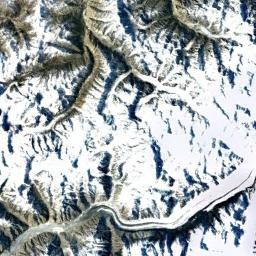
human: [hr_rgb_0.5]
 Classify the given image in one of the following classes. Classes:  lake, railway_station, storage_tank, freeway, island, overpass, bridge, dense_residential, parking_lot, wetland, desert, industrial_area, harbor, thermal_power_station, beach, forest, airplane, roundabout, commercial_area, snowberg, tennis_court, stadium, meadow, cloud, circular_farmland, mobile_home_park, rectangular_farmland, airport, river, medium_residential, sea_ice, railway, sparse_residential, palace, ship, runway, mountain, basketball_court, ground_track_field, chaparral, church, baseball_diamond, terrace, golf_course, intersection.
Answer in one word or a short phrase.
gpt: snowberg